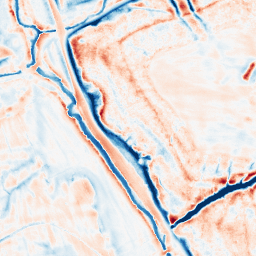
Category: edge_preserving
Decomposition family: bilateral
Decomposition parameters: d: 21
sigma_color: 75
sigma_space: 25
Upsampling method: quadratic
Upsampling parameters: scale: 8
Upsampling scale: 8